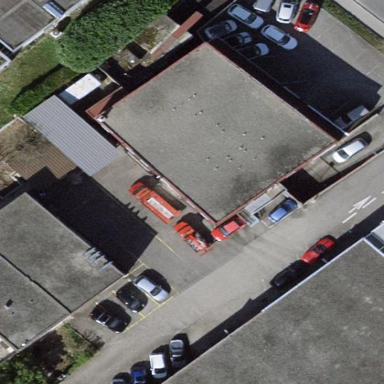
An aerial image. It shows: Commercial building.